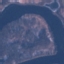
Land use / land cover class: River